Question: Windows 8 HTML applications allow resource files in JSON format.

Is it possible to use them on other applications or class libraries?
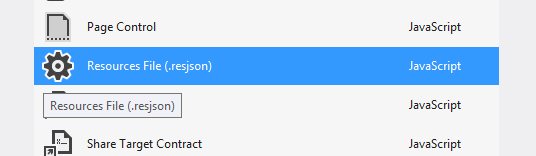
Answer: The '.resjson' file itself is just simple JSON, so sure you can use it elsewhere. The interpretation of the contents is what's unique to the 'WinJS.Resources' functionality, you can take a look at how some it works by opening up 'ui.js' within the References section of your project and finding where the 'WinJS.Resources' namespace is defined.
<URL> may help as well, though it's covering the different ways to pull resources into your WinJS app, and it appears you're looking to leverage the "Resources engine" in apps that aren't WinJS?